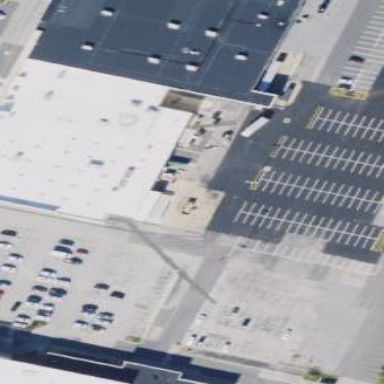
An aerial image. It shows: Retail building.